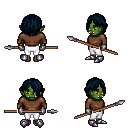
a pixel art fantasy rpg character, female body template, orc, green skin, brown long-sleeve shirt, white pants, raven bangs hairstyle, metal gloves, metal boots, spear, four views (front, back, left, right), 2x2 character sprite sheet, small pixel art, hard edges, no anti-aliasing